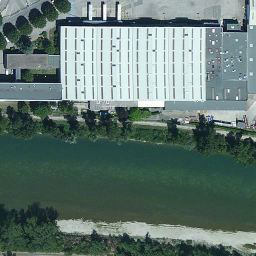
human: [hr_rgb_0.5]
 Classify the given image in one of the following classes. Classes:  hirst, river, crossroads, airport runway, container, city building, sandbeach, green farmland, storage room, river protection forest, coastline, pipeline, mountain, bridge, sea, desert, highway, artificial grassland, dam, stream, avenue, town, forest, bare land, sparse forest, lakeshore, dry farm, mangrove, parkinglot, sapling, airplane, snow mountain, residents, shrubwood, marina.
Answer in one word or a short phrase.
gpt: river